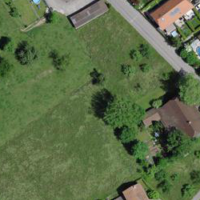
EUNIS habitat code: 55
Species observed at this site:
Lapsana communis
Senecio vulgaris